Question: I get this error when I try to deploy my OVA into my ESX:

line 33:
'''
<System>
<vssd:ElementName>Virtual Hardware Family</vssd:ElementName>
<vssd:InstanceID>0</vssd:InstanceID>
<vssd:VirtualSystemIdentifier>PF9SOSNA1</vssd:VirtualSystemIdentifier>
<vssd:VirtualSystemType>vmx-09</vssd:VirtualSystemType>
</System>
'''
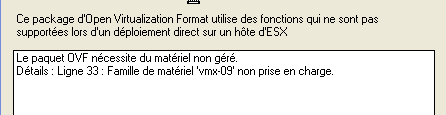
Answer: vmx-09 is only compatible with vSphere5 or Workstation8 - but chances are it will work on an older host with a small edit to the ovf file.
Edit the ovf file (in any text editor - eg WordPad). Replace vmx-09 with vmx-07. Close and save.
However when you now run the ovftool to import, you will get an error "SHA1 digest of file xxxx.ovf does not match manifest".
You can work around this by simply deleting or renaming the manifest file - the ovftool will give a warning to say no manifest file, but will continue to import the VM. I used the import command given at the top of the thread -